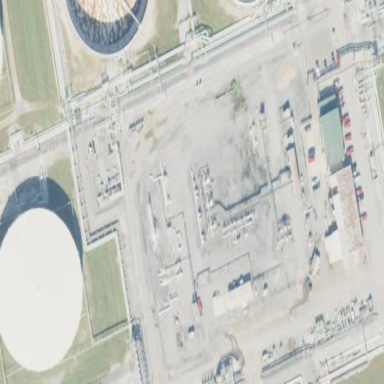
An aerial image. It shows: Industrial area with pumping substation.